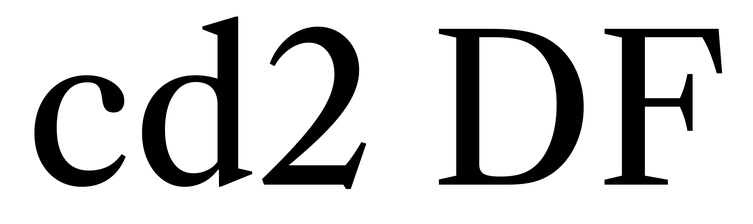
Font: LibreCaslonText_Regular